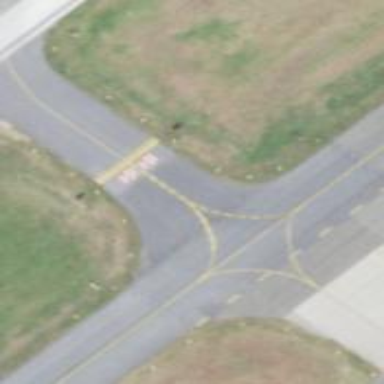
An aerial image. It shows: Image of taxiway at airport.